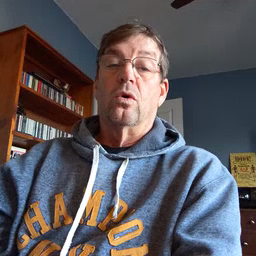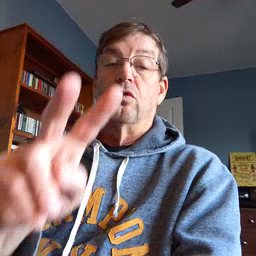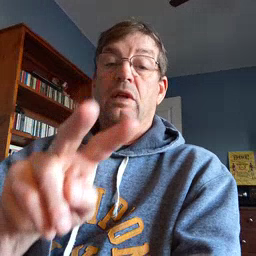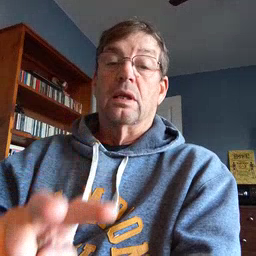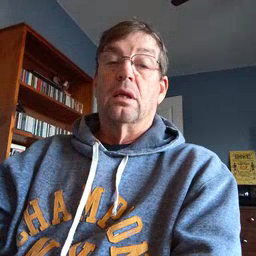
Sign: read